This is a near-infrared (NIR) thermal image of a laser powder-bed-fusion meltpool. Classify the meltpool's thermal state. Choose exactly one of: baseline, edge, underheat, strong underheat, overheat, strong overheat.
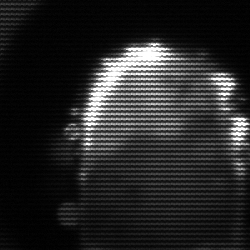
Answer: baseline